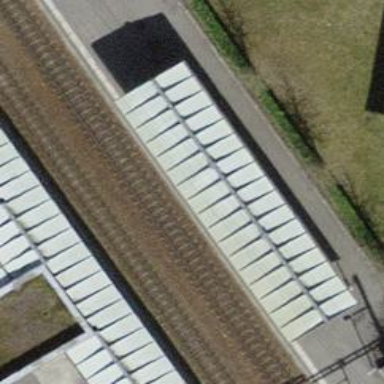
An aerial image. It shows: Public transport stop position for light rail.